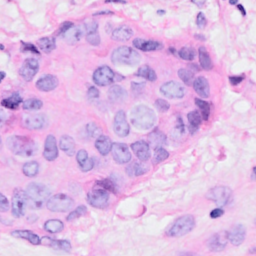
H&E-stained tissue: Breast